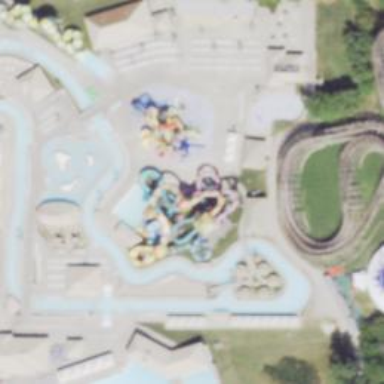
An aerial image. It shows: Water slide attraction.